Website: macys
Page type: customer-info-address
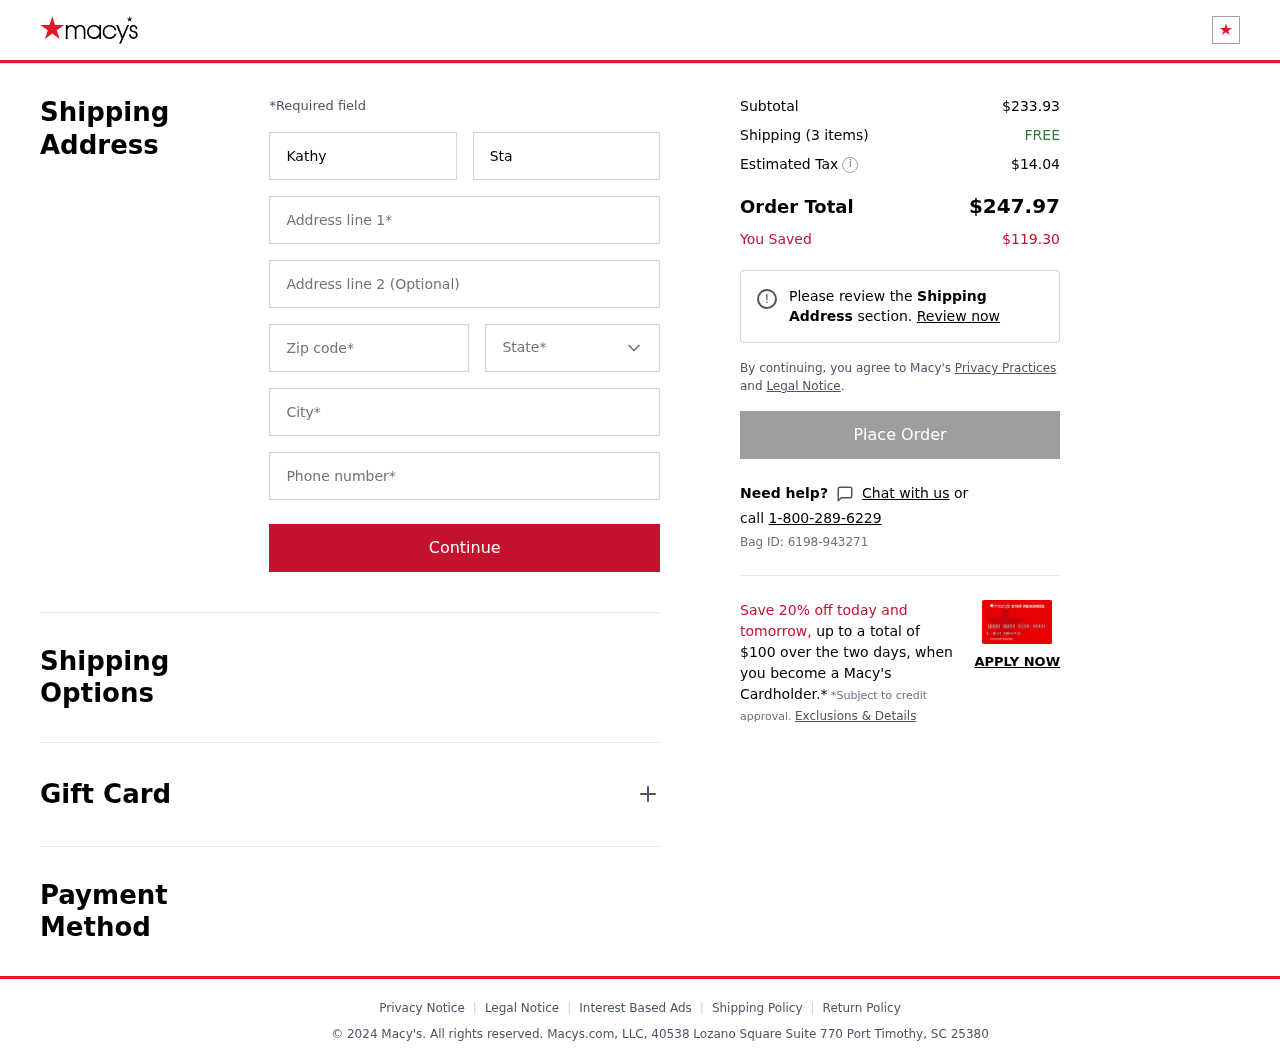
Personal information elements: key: PII_CITY
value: Port Timothy
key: PII_FIRSTNAME
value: Kathy
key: PII_LASTNAME
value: Stanley
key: PII_PHONE
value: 8746717715
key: PII_POSTCODE
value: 25380
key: PII_STATE
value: South Carolina
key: PII_STREET
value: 40538 Lozano Square Suite 770
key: PII_STREET2
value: Suite 490
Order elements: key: ORDER_SUBTOTAL
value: $233.93
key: ORDER_NUM_ITEMS
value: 3
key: ORDER_SHIPPING_COST
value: FREE
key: ORDER_TAX
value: $14.04
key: ORDER_TOTAL
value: $247.97
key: ORDER_SAVINGS
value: $119.30
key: ORDER_BAG_ID
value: Bag ID: 6198-943271